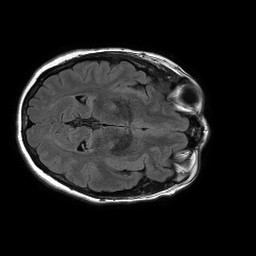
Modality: FLAIR
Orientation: axial
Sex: female
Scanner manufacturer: philips
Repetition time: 11 s
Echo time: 0.125 s